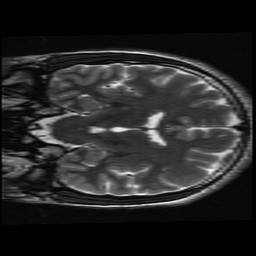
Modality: T2w
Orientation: coronal
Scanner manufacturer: ge
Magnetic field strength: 3 T
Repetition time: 5 s
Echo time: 0.1012 s